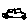
Label: car